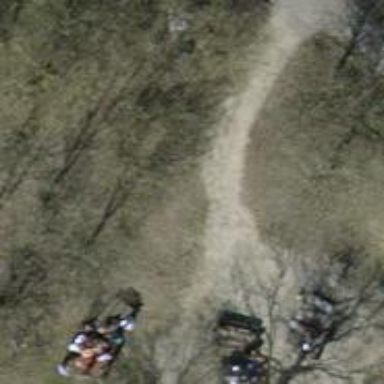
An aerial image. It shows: Picnic site with BBQ amenities available.